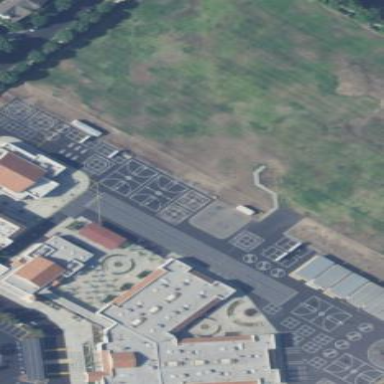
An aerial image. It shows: Schoolyard designated as leisure land.